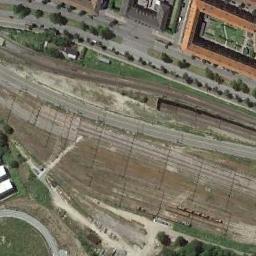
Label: railway